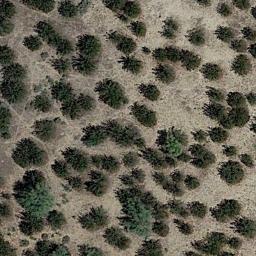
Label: chaparral